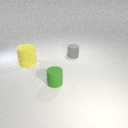
large yellow rubber cylinder in front of small gray rubber cylinder